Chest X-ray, AP view. Patient: 71 years old, sex M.
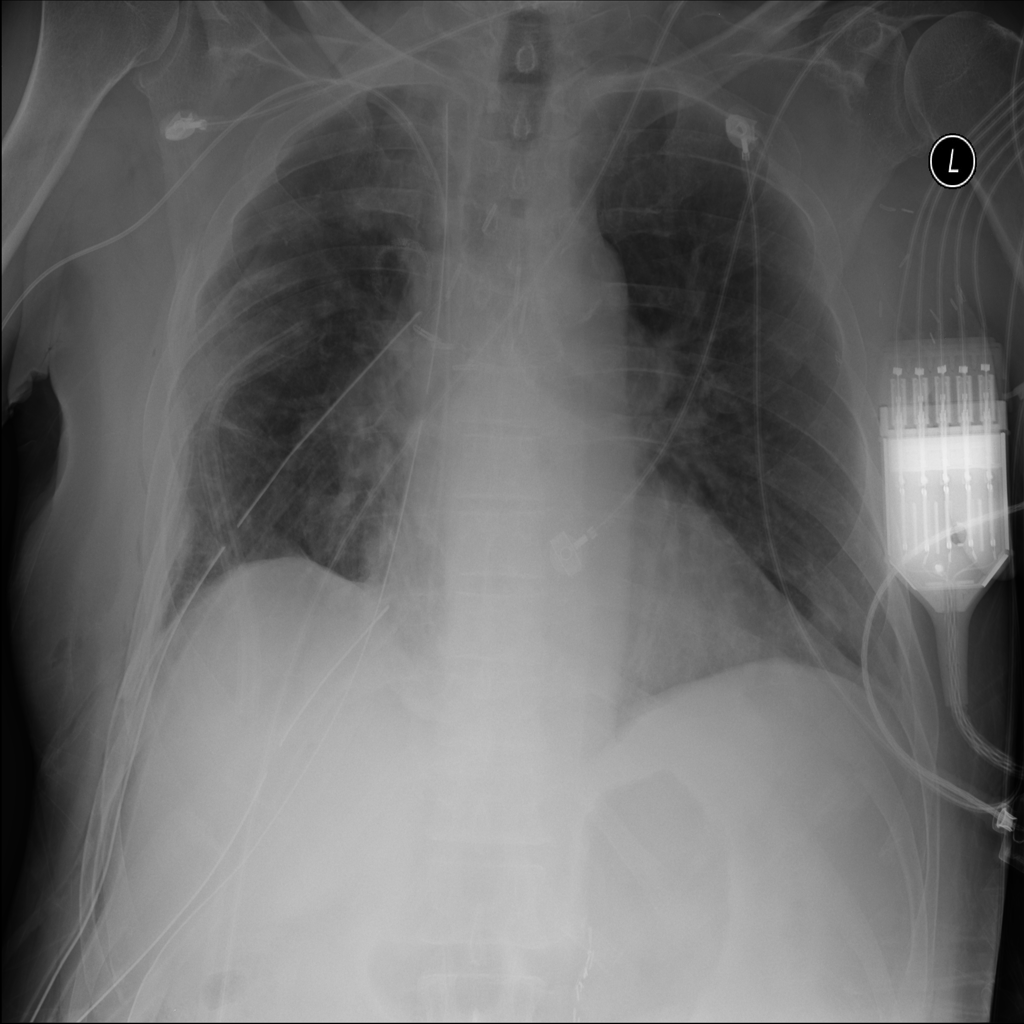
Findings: Pleural_Thickening